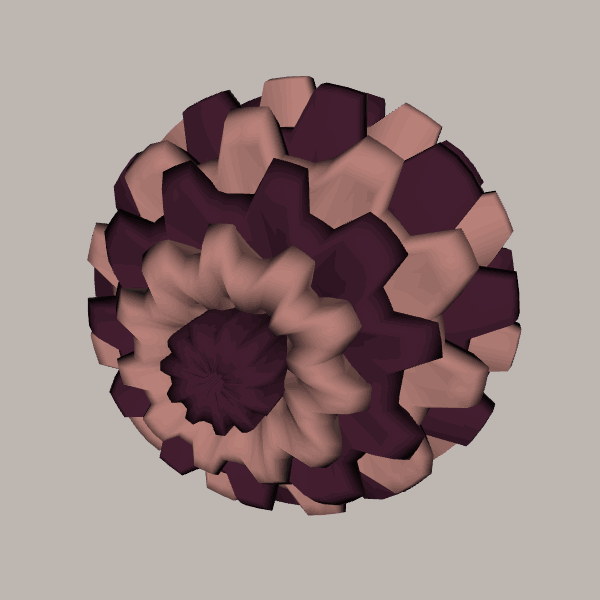
Background: light